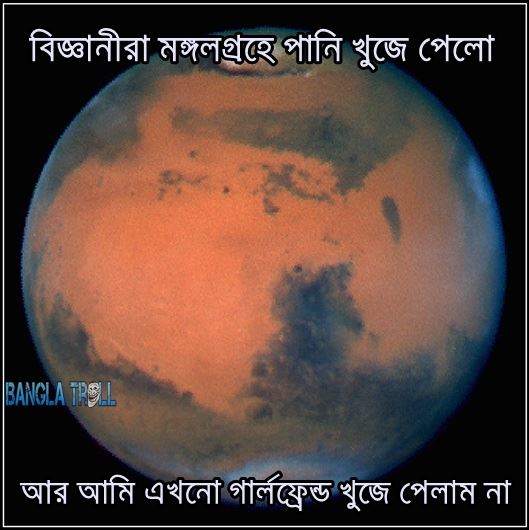
Text: বিজ্ঞানীরা মঙ্গলগ্রহে পানি খুজে পেলো আর আমি এখনো গার্লফ্রেন্ড খুজে পেলাম না
Label: Non Hate